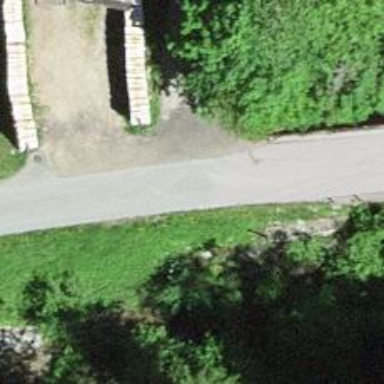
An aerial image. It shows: Unclassified road on bridge.